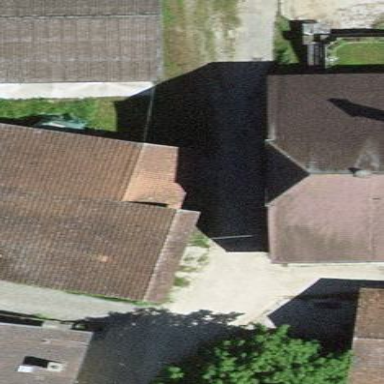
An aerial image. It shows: Garage.